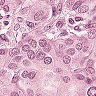
Metastatic tissue present: yes